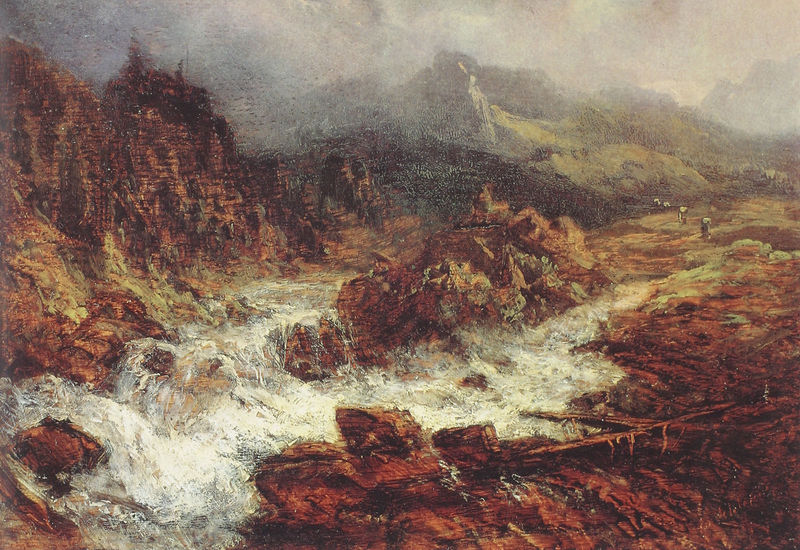
Titel: Wildbach bei Hochwasser
Künstler: Eduard d. Ä Schleich
Institution: Privatbesitz
Schlagwörter: felsen, gemälde, himmel, wasser, wolken, bäume, fluss, grün, landschaft, menschen, see, ufer, grau, holz, weiss, rot, steine, bach, natur, wald, gischt, berge, fels, gebirge, dunst, schaum, bedeckt, braum